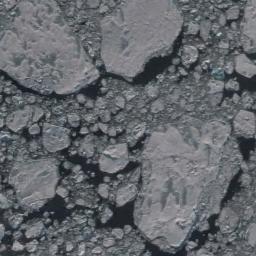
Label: sea_ice